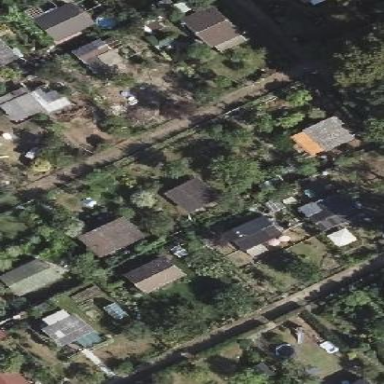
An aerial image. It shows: Plot within allotments.